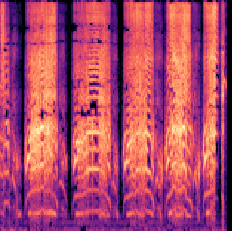
Sound class: Baby cry